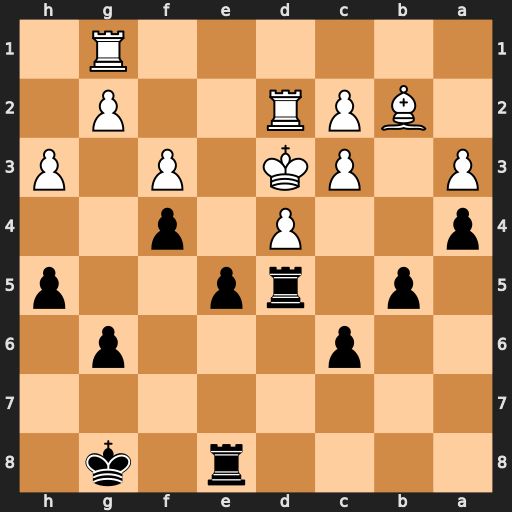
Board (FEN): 4r1k1/8/2p3p1/1p1rp2p/p2P1p2/P1PK1P1P/1BPR2P1/6R1
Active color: b
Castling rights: -
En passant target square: -
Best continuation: exd4 Rdd1 Re3+ Kd2 dxc3+